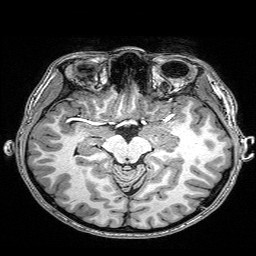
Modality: T1w
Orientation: coronal